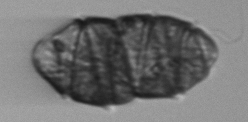
Label: Margalefidinium